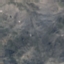
Land use / land cover: HerbaceousVegetation